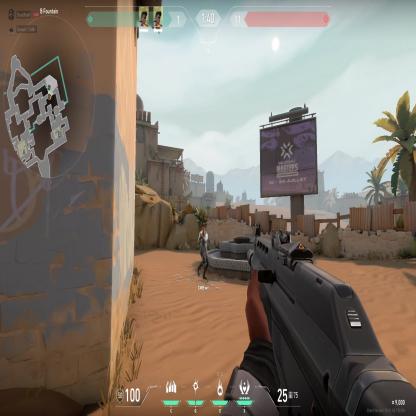
Label: teammate